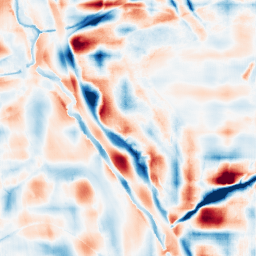
Category: wavelet
Decomposition family: wavelet_reverse_biorthogonal
Decomposition parameters: wavelet: rbio5.5
level: 5
Upsampling method: fft_zeropad
Upsampling parameters: scale: 4
Upsampling scale: 4